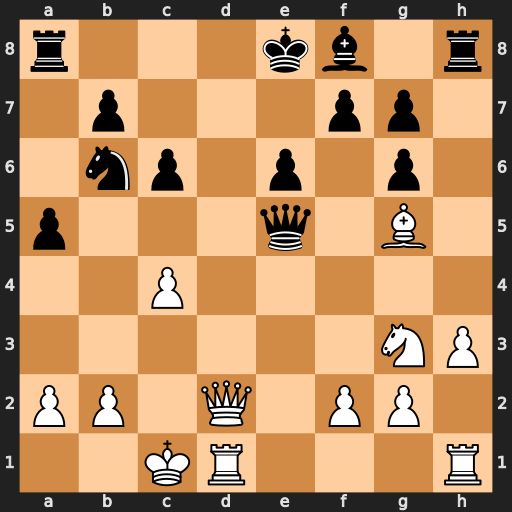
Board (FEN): r3kb1r/1p3pp1/1np1p1p1/p3q1B1/2P5/6NP/PP1Q1PP1/2KR3R
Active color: w
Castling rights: kq
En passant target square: -
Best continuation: Qd8+ Rxd8 Rxd8#